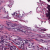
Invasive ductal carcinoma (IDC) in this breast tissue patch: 0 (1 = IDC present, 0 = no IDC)